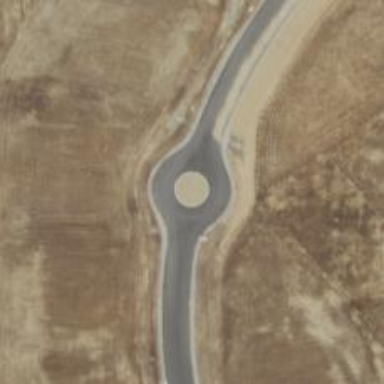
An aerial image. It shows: Turning loop on the road.